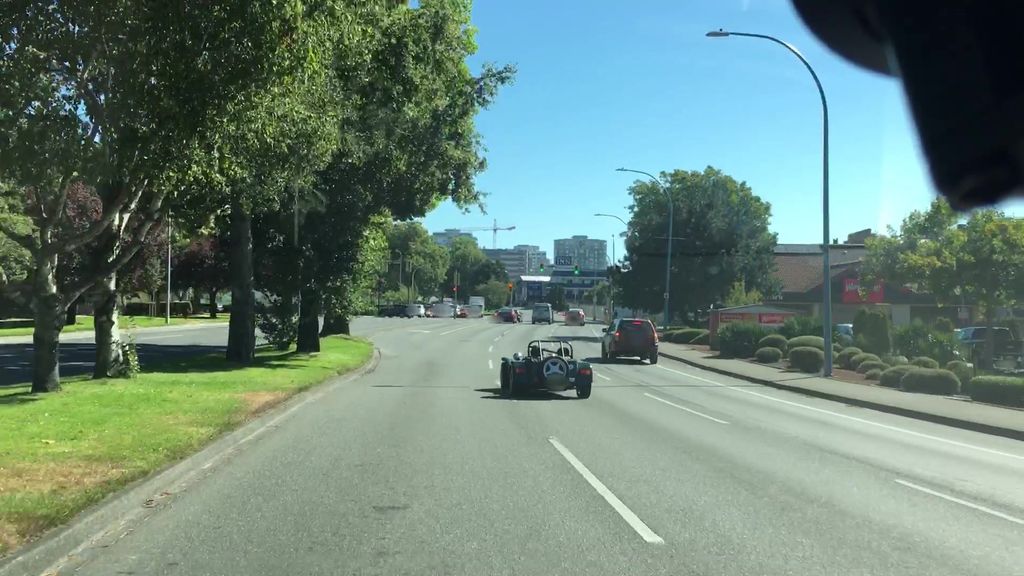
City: victoria